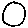
Label: circle